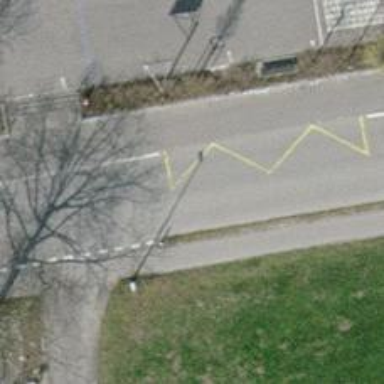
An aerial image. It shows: Tertiary road with cycle track on the right side.